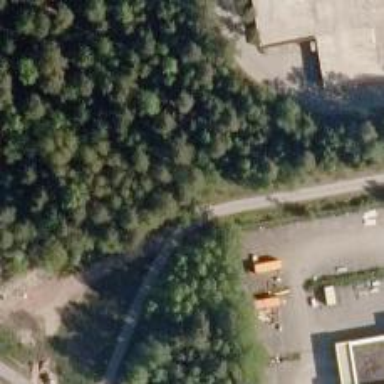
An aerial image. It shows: Asphalt cycleway.